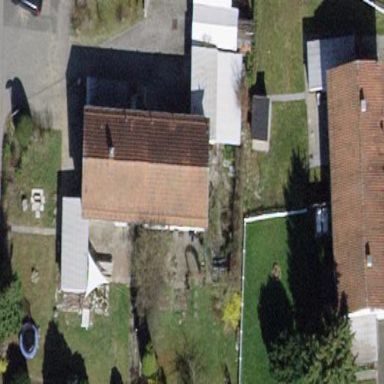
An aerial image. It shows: Building with tile roof.